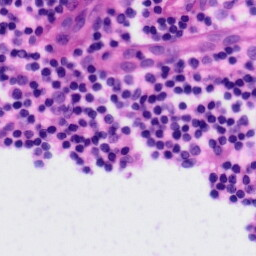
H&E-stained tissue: Tonsil